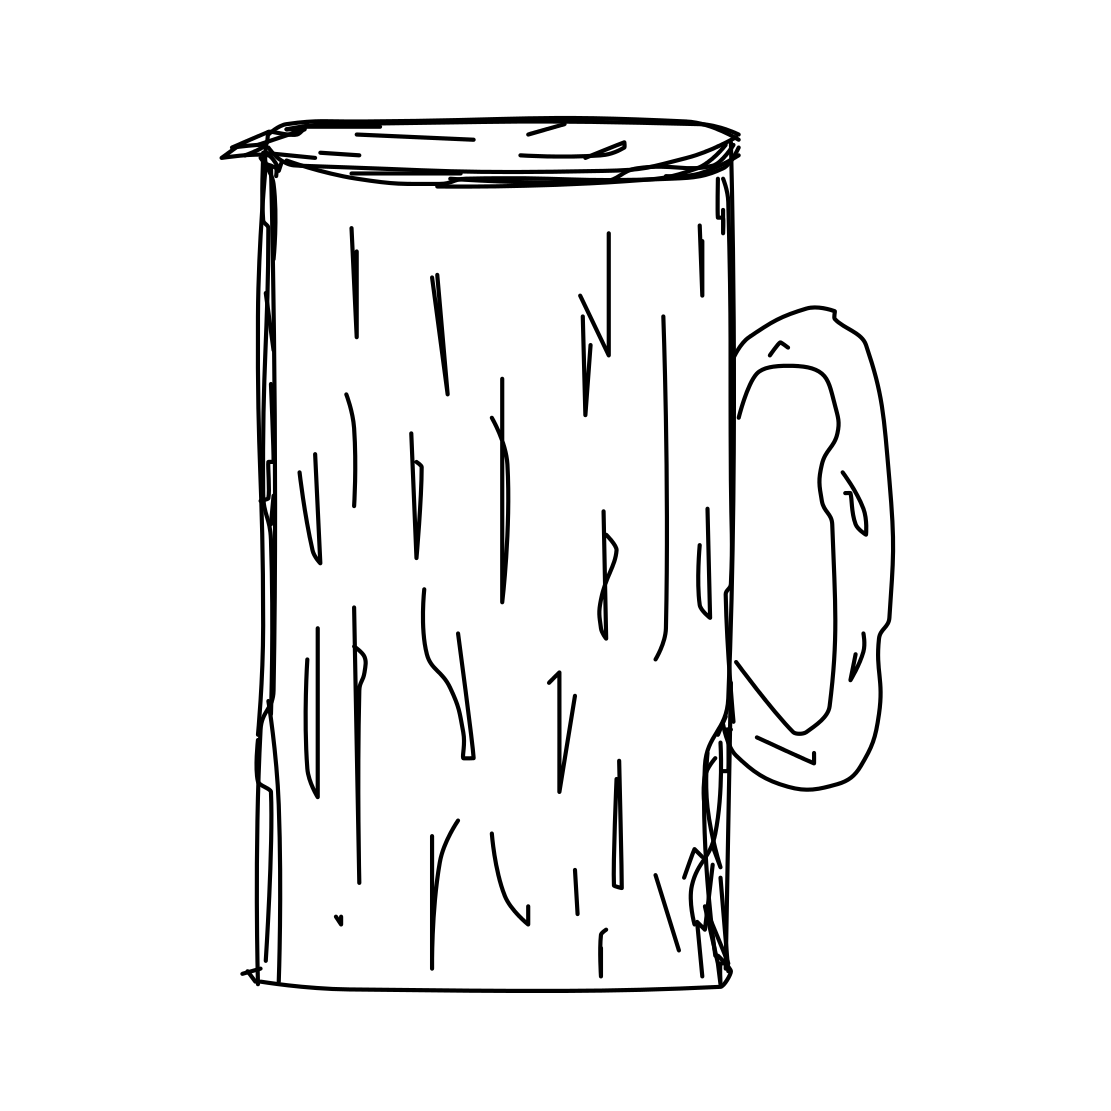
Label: beer-mug